Question: I have an active red link item in a vertical menu and I only want the pointer to be red. What is the most effective way to change the text so it is black? I have attempted to wrap it in a paragraph element but that only makes it difficult to reposition.

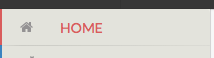
Answer: you can use this:
<URL>